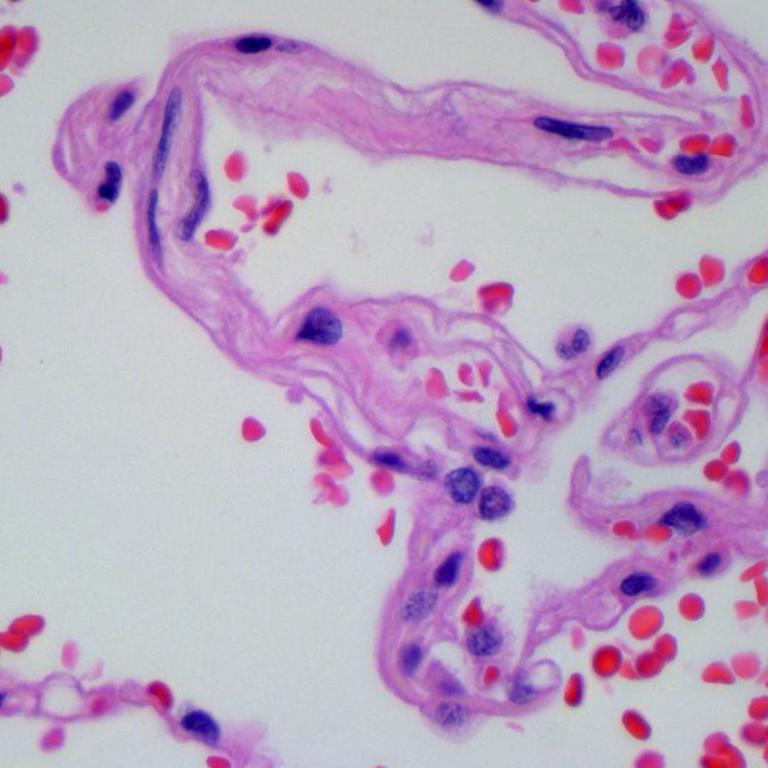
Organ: lung
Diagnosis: benign